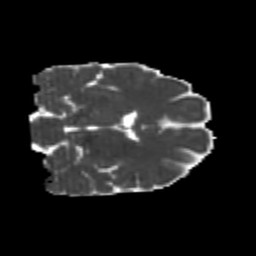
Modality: MD
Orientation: coronal
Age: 22
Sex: male
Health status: healthy
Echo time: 0.074 s